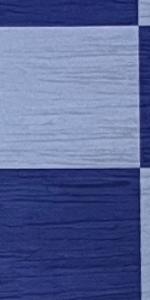
Label: Empty